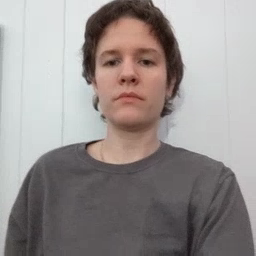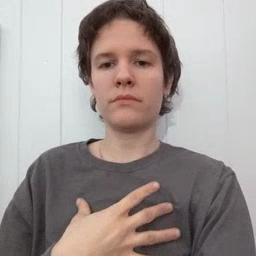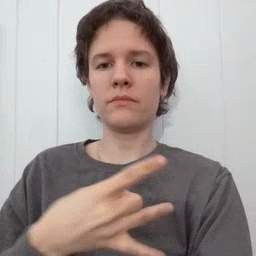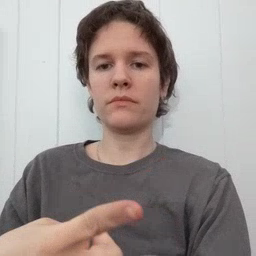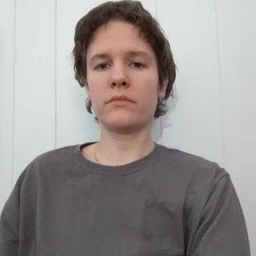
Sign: like